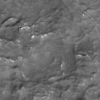
Label: not_dusty